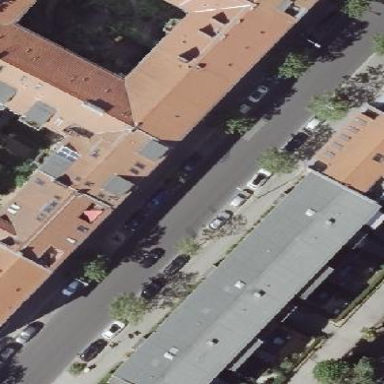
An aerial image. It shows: Apartments building with roof made of roof tiles.